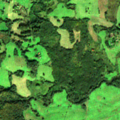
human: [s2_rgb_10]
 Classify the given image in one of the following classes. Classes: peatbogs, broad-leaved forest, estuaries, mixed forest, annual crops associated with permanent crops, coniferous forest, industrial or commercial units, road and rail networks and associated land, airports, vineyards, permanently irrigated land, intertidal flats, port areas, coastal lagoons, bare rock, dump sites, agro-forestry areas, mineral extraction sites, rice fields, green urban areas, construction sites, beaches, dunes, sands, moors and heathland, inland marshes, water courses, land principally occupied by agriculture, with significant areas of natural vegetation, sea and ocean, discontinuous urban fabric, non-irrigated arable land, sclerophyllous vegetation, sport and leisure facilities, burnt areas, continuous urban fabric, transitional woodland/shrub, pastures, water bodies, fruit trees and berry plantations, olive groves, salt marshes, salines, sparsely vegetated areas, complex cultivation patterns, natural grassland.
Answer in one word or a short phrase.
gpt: pastures, land principally occupied by agriculture, with significant areas of natural vegetation, broad-leaved forest